Question: I am a new user of r (and stackoverflow, excuse my formatting in advance) and am having trouble making a barplot (using ggplot, tidyverse package).
I need to make a bar plot with multiple columns on the x-axis and two subgroups, and a mean value on the y-axis.
My data looks like the following
'''
# A tibble: 6 x 5
Id Baseline Tyr1 Tyr2 Time
<dbl> <dbl> <dbl> <dbl> <chr>
1 1 0.536 0.172 0.141 pre
2 2 0.428 0.046 0.084 post
3 3 0.077 0.015 0.063 pre
4 4 0.2 0.052 0.041 post
5 5 0.161 0.058 0.039 pre
6 6 0.219 0.059 0.05 post
'''
I want to plot a bar graph with x-axis = Baseline, Tyr1, Tyr2 with subgroups of Time, and y-axis = means.
I believe I can use the fill function to make the subgroups, however, I can't find a way to get all my columns on the x-axis.
Goal is to make it look something like the following (I am not sure if the picture is getting uploaded?):

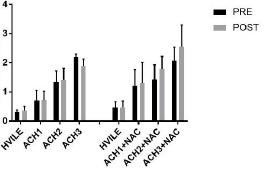
Answer: The best way to achieve this is to reshape your dataset long, and then use 'position_dodge' to separate the bars corresponding to different times. So:
'''
library(ggplot2)
library(tidyr)
dat %>%
pivot_longer(cols=-c(Id,Time)) %>%
ggplot(aes(x=name, y=value, fill=Time, group=Time)) +
stat_summary(geom="col",width=0.8,position=position_dodge()) +
stat_summary(geom="errorbar",width=0.2,position=position_dodge(width=0.8))
'''
<URL>
Consider also adding the data points for extra transparency. It will be easier for your readers to understand the data and judge its meaning if they can see the individual points:
'''
dat %>%
pivot_longer(cols=-c(Id,Time)) %>%
ggplot(aes(x=name, y=value, fill=Time, group=Time)) +
stat_summary(geom="col",width=0.8,position=position_dodge()) +
stat_summary(geom="errorbar",width=0.2,position=position_dodge(width=0.8)) +
geom_point(position = position_dodge(width=0.8))
'''
<URL>
In response to the comment requesting re-ordering of factors and specifying colours, I have added a line to transform 'Time' to a factor while specifying the order, specifying the 'limits' for the x-axis to set the order of the groups, and using 'scale_fill_manual' to set the colours for the bars.
'''
dat %>%
mutate(Time = factor(Time, levels=c("pre", "post"))) %>%
pivot_longer(cols=-c(Id,Time)) %>%
ggplot(aes(x=name, y=value, fill=Time, group=Time)) +
stat_summary(geom="col",width=0.8,position=position_dodge()) +
stat_summary(geom="errorbar",width=0.2,position=position_dodge(width=0.8)) +
geom_point(position = position_dodge(width=0.8)) +
scale_x_discrete(limits=c("Tyr1", "Tyr2", "Baseline")) +
scale_fill_manual(values = c('pre'="lightgrey", post="darkgrey"))
'''
<URL>
To understand what is happening with the reshape, the intermediate dataset looks like this:
'''
> dat %>%
+ pivot_longer(cols=-c(Id,Time))
# A tibble: 18 x 4
Id Time name value
<int> <chr> <chr> <dbl>
1 1 pre Baseline 0.536
2 1 pre Tyr1 0.172
3 1 pre Tyr2 0.141
4 2 post Baseline 0.428
5 2 post Tyr1 0.046
6 2 post Tyr2 0.084
7 3 pre Baseline 0.077
8 3 pre Tyr1 0.015
9 3 pre Tyr2 0.063
10 4 post Baseline 0.2
11 4 post Tyr1 0.052
12 4 post Tyr2 0.041
13 5 pre Baseline 0.161
14 5 pre Tyr1 0.058
15 5 pre Tyr2 0.039
16 6 post Baseline 0.219
17 6 post Tyr1 0.059
18 6 post Tyr2 0.05
'''